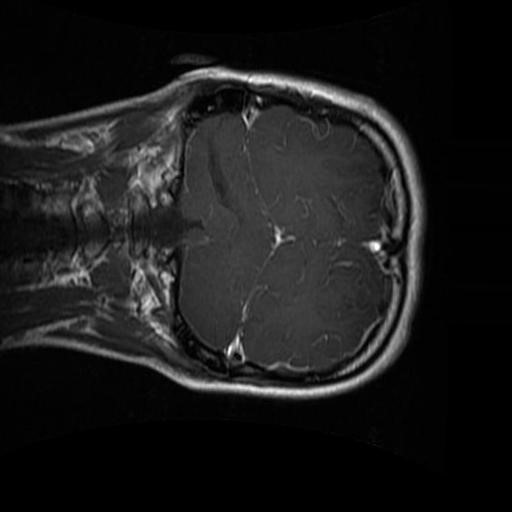
Label: brain_glioma